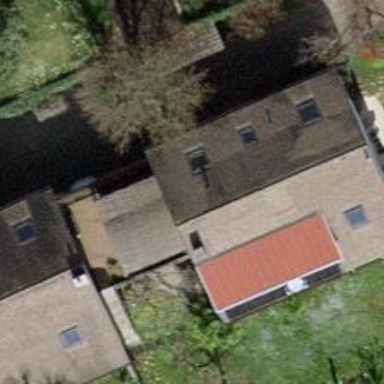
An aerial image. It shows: View of roof of building.